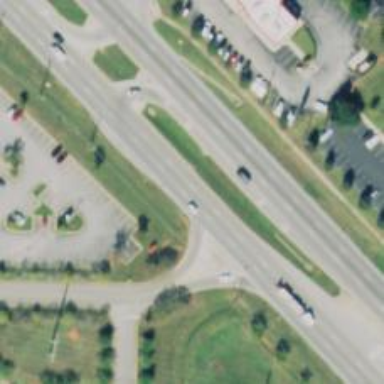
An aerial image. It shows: Asphalt road with dual carriageways at trunk level.